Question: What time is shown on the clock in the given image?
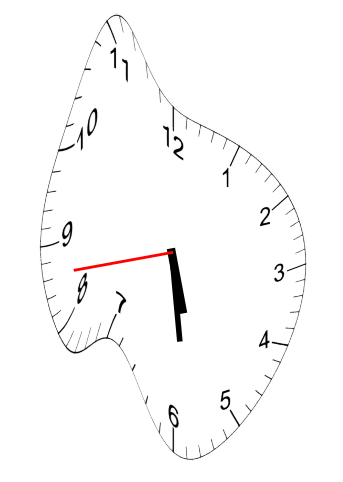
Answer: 05:28:43